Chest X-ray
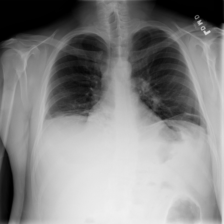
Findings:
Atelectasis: positive
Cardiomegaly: negative
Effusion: positive
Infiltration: negative
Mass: negative
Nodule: negative
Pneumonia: negative
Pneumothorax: negative
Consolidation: negative
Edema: negative
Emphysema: negative
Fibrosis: negative
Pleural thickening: negative
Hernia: negative